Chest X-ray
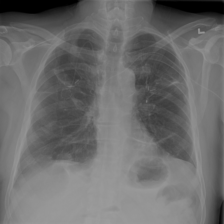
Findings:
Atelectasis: negative
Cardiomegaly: negative
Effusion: positive
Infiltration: negative
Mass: negative
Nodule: negative
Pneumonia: negative
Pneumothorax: negative
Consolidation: negative
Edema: negative
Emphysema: negative
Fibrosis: negative
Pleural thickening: negative
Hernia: negative